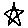
Label: star